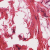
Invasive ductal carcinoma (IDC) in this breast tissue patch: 0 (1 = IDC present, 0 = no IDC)